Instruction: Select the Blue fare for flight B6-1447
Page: flights
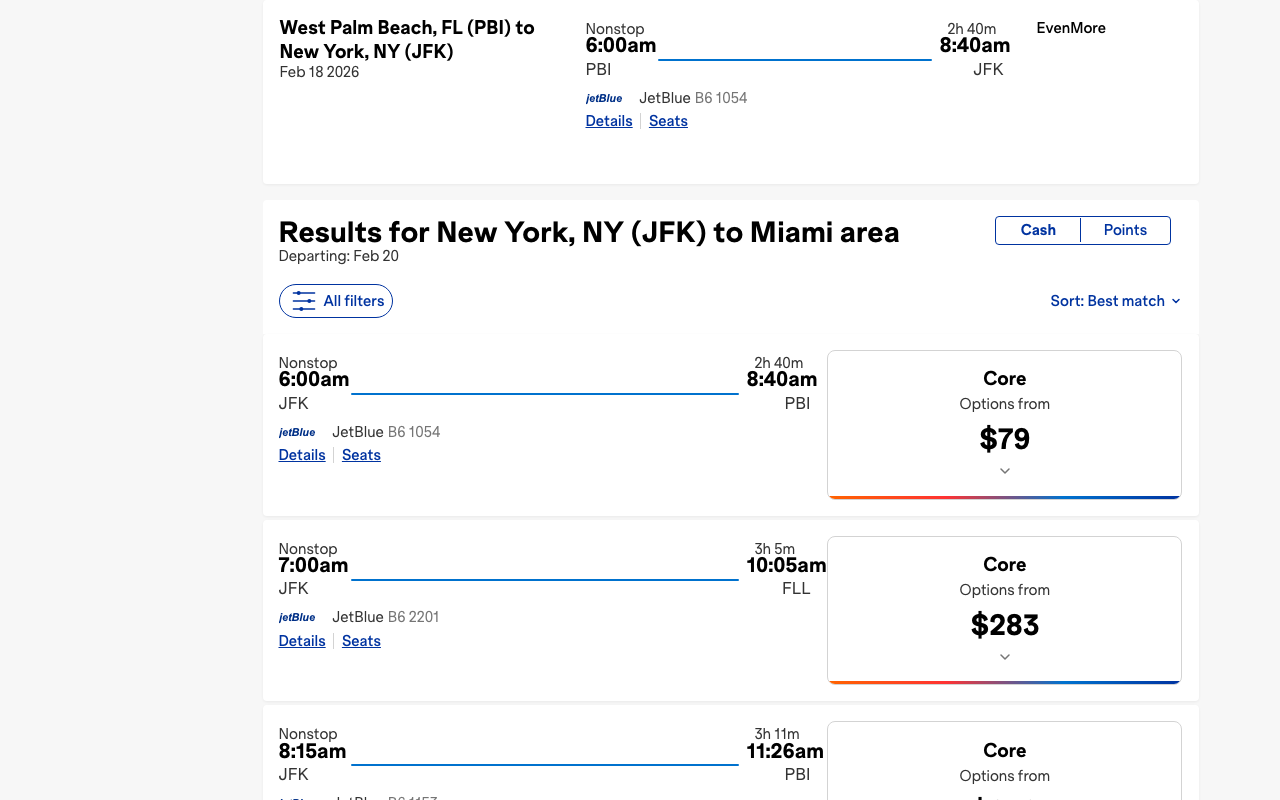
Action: click